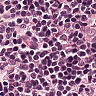
Metastatic tissue present: no